Question: This is I am asking from my curiosity, that I have a Loop which is rolling over a column to match ID,Now after some iterations the script getting closed with a error message: "Match not found"
'''
ParentMatchRowNum=objExcel1.Application.WorksheetFunction.Match(ParentID, ob3.Columns(1), 0)
'''
So i am looking for a any kind of highlight with color,with its current ID search,just to point out the ID which is not being found by the script. Highlight will needs to be on the current ID which just has passed the search.

Thanks
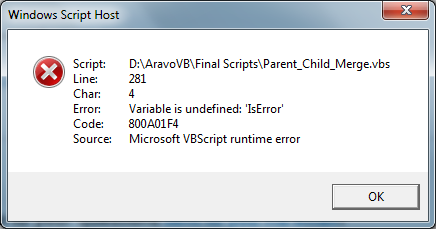
Answer: Try 'Application.Match' instead of 'Application.WorksheetFunction.Match'.
'''
If not IsError(objExcel1.Application.Match(ParentID, ob3.Columns(1), 0)) Then
ParentMatchRowNum = objExcel1.Application.Match(ParentID, ob3.Columns(1), 0)
Else
'-- do something
End if
'''
Here is a little info that a MVP has shared:
The difference lies in its error handling. In XL97, there was a problem with the 'WorksheetFunction' form of Match that did not manifest with 'Application.Match'. reports that she has experienced that problem in later versions. For that reason, it is generally agrreed to be
safe rather than sorry and use 'Application.Match'.
:-<URL>.
One other thing is, just be aware you shouldn't search for a String when there are only integers in the column or mix data types. Keep things consistent. So for e.g. look for 'integers within integers' or 'Strings within Strings'.. Which means you should probably convert all of your 'alphanumeric' ID references to 'CStr(ID)'. (Variants are interpreted at runtime, so it doesn't solve the issue.)